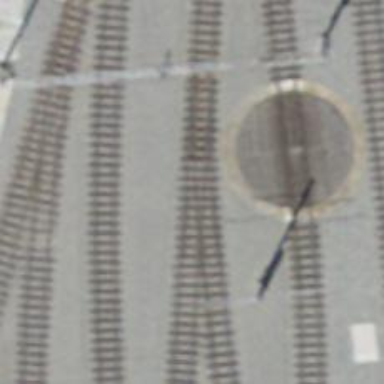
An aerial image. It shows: Narrow-gauge railway in service yard. The railway is electrified with contact line.